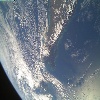
Label: cloud